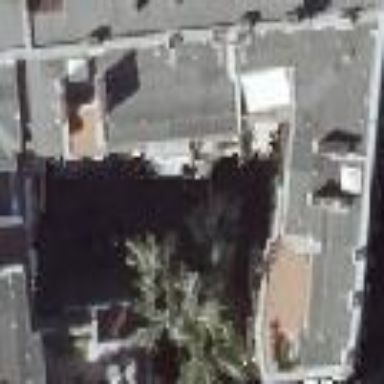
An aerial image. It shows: Image showing building with apartments.